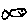
Label: fish